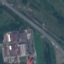
Label: Highway